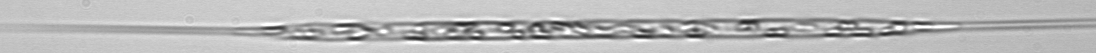
Label: Rhizosolenia